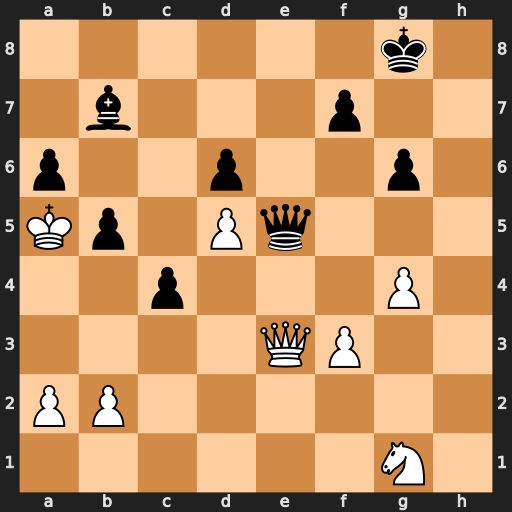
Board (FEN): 6k1/1b3p2/p2p2p1/Kp1Pq3/2p3P1/4QP2/PP6/6N1
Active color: w
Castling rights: -
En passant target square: -
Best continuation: Qxe5 dxe5 d6